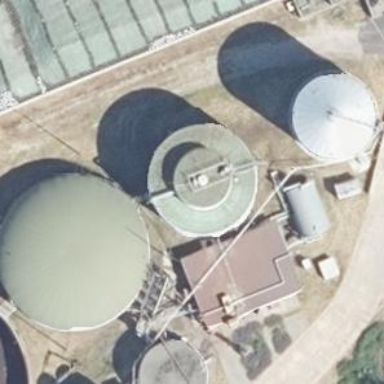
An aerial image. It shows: Storage tank with man-made structure.